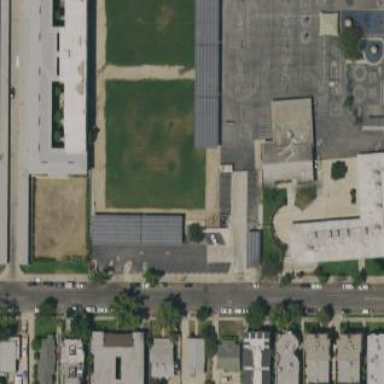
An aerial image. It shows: School.